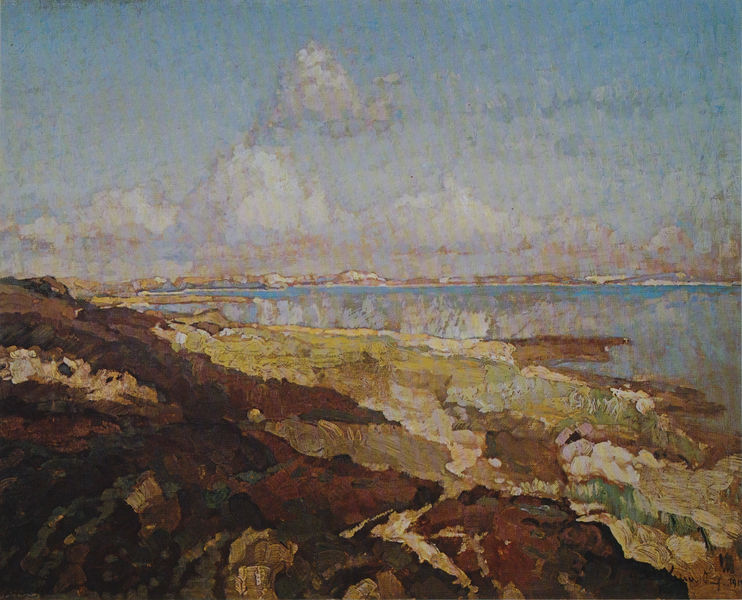
Titel: Strand von Sylt
Künstler: Richard Kaiser
Standort: Dachau
Institution: Schloss Haimhausen, Gemälde-Cabinett-Unger
Schlagwörter: berg, blau, felsen, gemälde, himmel, meer, schatten, wasser, weiß, wolken, fluss, gelb, grün, impressionismus, landschaft, ocker, sand, see, ufer, braun, bunt, licht, pastell, gras, wiese, wolke, beige, expressionismus, steine, erde, felder, horizont, häuser, hügel, schilf, busch, büsche, gewässer, pastos, wiesen, land, gischt, küste, sommer, strand, welle, wellen, mittag, abstrakt, berge, farben, flächen, gebirge, farbe, nebel, brandung, bucht, gestade, flecken, brauntöne, uneben, raun, morgenstimmung, sylt